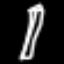
Label: pencil